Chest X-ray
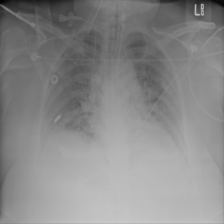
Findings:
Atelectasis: negative
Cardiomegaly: negative
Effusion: negative
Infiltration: negative
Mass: negative
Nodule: negative
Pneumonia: negative
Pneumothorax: negative
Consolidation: negative
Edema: negative
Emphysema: negative
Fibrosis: negative
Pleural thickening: negative
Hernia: negative